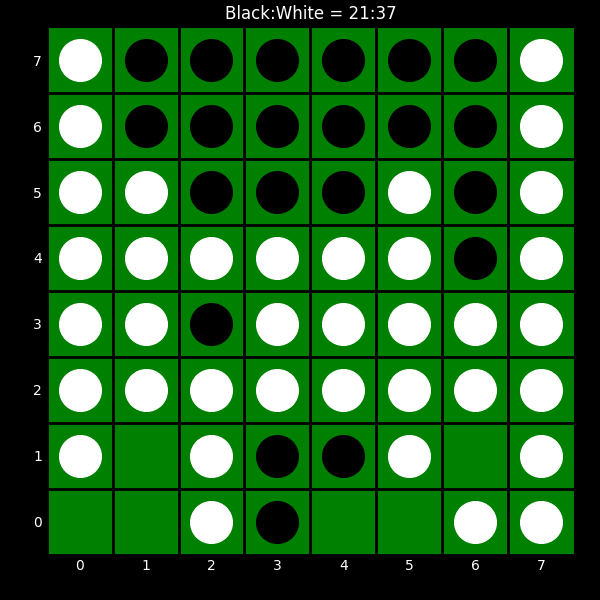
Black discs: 21
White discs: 37